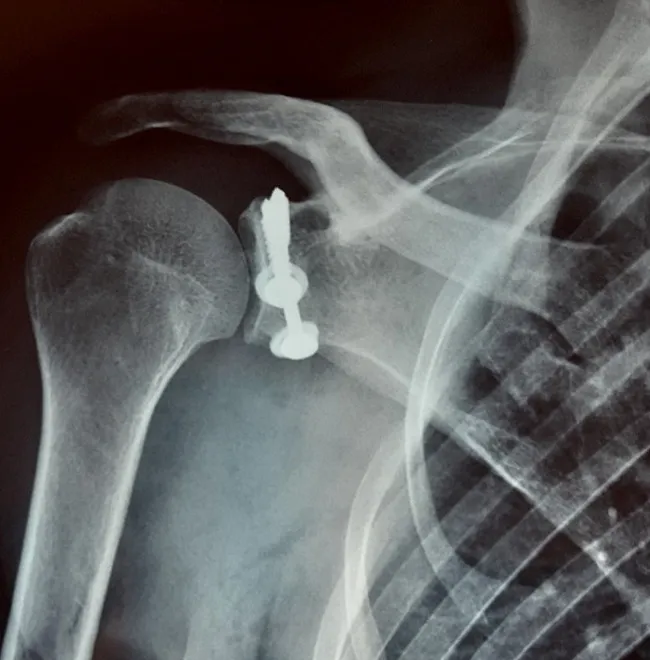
post-operative X-ray of the right shoulder.
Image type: radiology (x_ray)